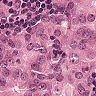
Metastatic tissue present: yes